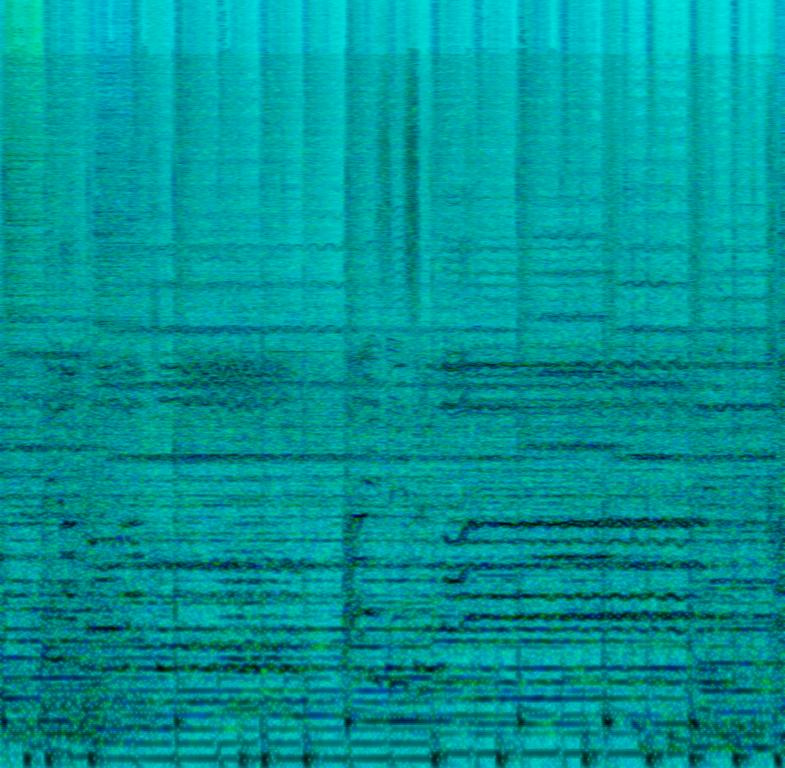
This is a Jewish gospel music piece. There is a male vocalist singing melodically in the Hebrew language. A strings section is playing the melody with the acoustic guitar and the bass guitar in the backing. In the rhythmic background, the acoustic drums are playing a simple 4/4 beat. The atmosphere of this piece is religious/devotional. It could be used in Jewish religious events or related social media content.